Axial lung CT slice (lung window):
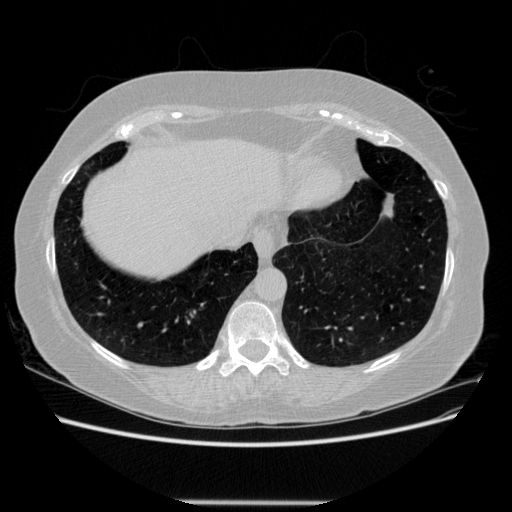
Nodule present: no